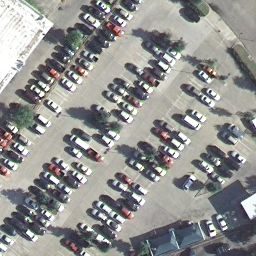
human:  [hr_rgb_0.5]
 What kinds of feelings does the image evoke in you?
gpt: parking lot